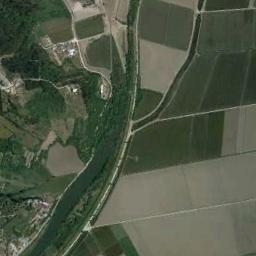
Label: river